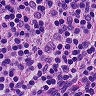
Metastatic tissue present: no